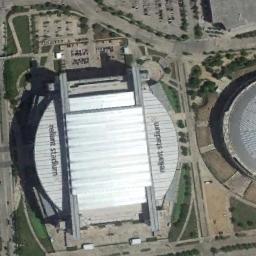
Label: stadium